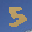
Label: 5